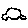
Label: car